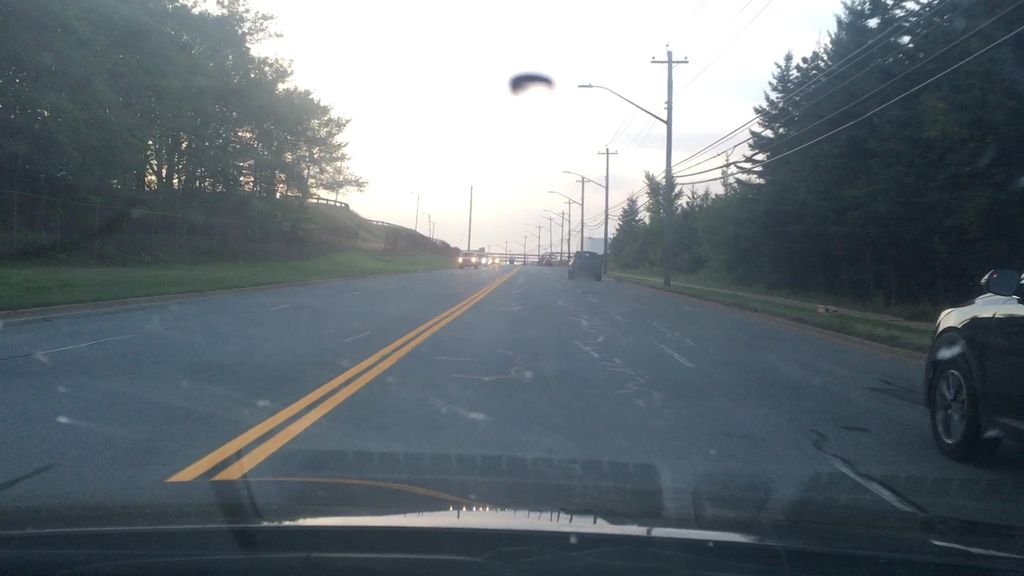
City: halifax